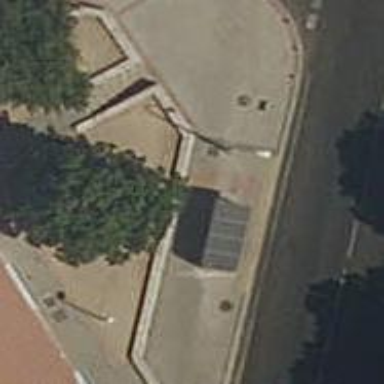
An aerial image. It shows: Bus stop with platform for public transport.